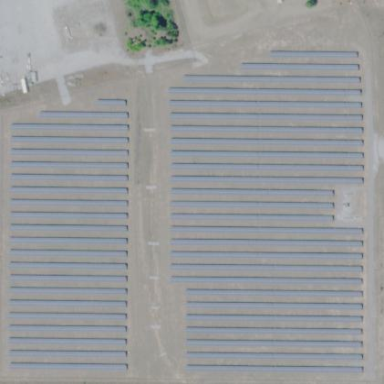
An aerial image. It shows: Solar photovoltaic power plant surrounded by fence.